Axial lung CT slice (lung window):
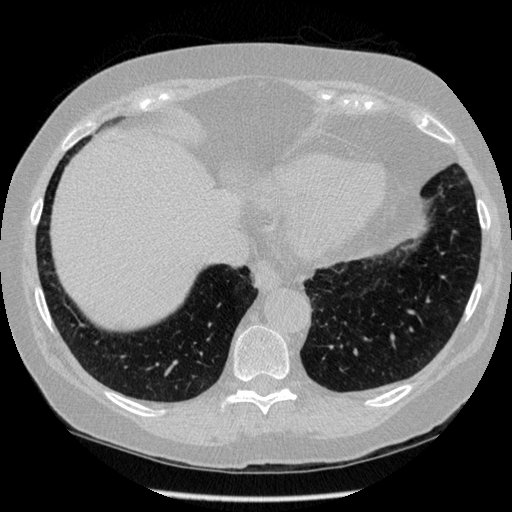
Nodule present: no